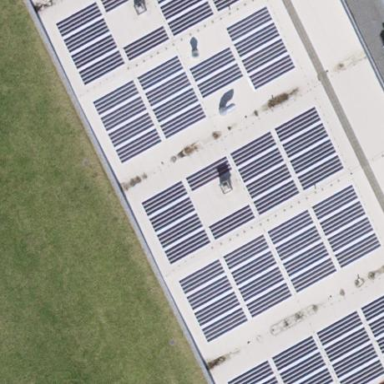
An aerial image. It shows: Solar power generator using photovoltaic panels.